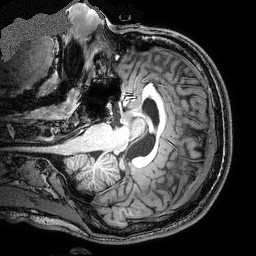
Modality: T1w
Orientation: coronal
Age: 22
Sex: male
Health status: ill
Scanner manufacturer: philips
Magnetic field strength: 3 T
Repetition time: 8.152 s
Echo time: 3.743 s